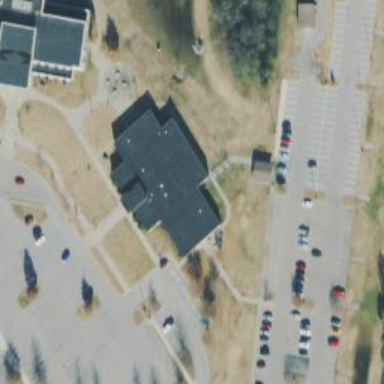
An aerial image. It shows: College building.